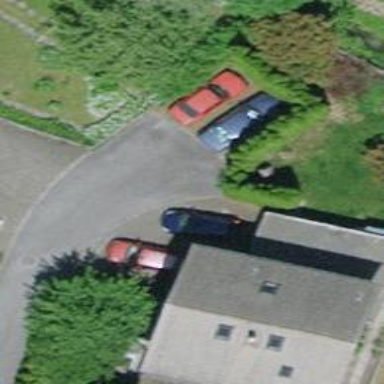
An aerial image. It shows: Hedge acting as barrier.